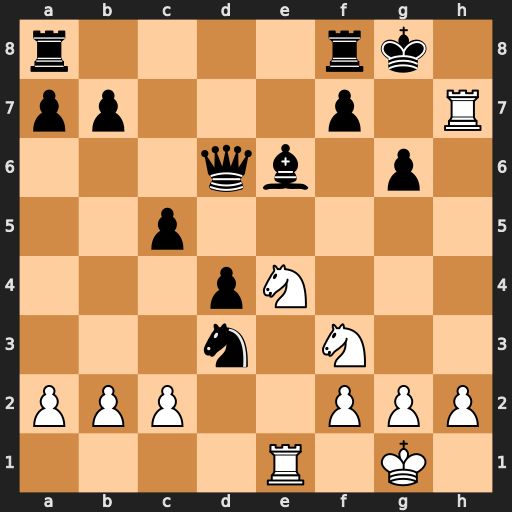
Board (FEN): r4rk1/pp3p1R/3qb1p1/2p5/3pN3/3n1N2/PPP2PPP/4R1K1
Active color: w
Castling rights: -
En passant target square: -
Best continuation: Nf6#